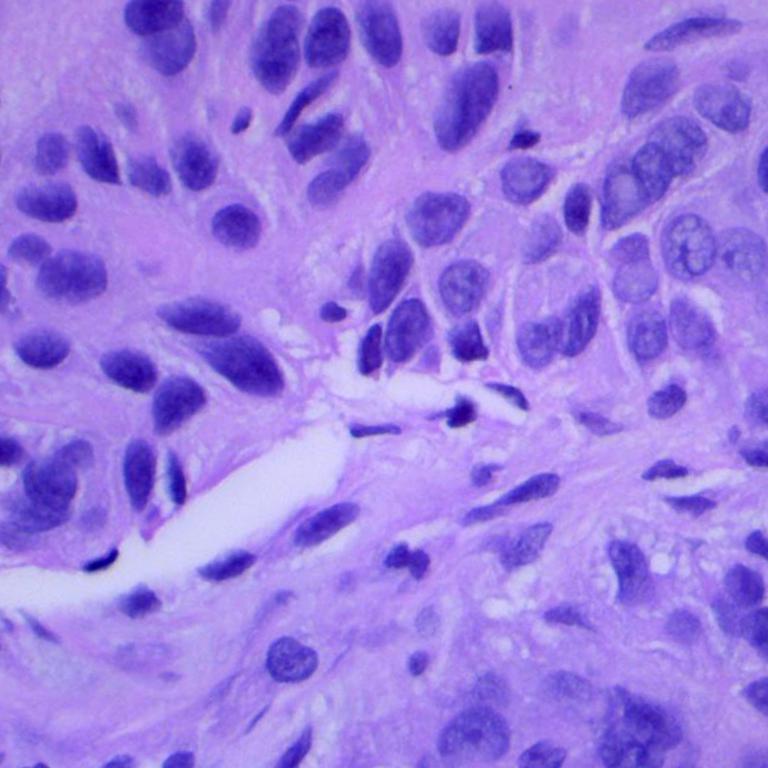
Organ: lung
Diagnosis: squamous carcinomas